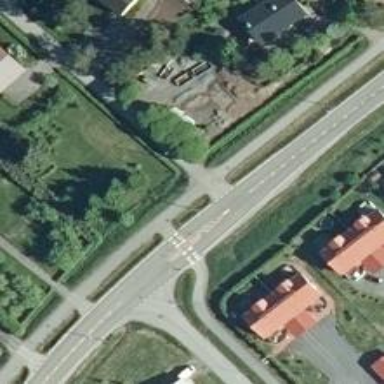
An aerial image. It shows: Asphalt cycleway with crossing.